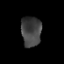
Tissue: prostate
Cell type: T cells
Senescence score: 0.3158
Nuclear area (px): 594
Mean DAPI intensity: 66.285